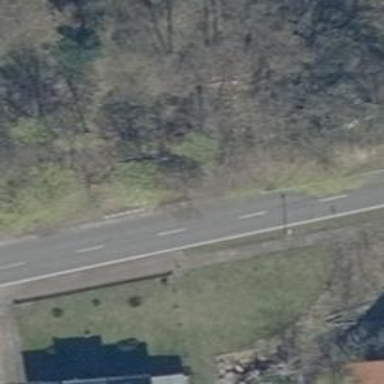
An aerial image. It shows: Secondary road with asphalt surface.